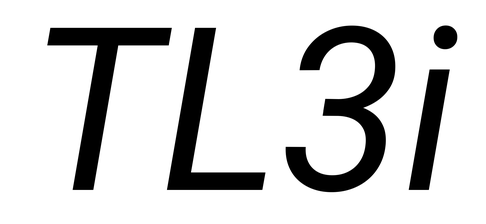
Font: Roboto-Italic_Italic